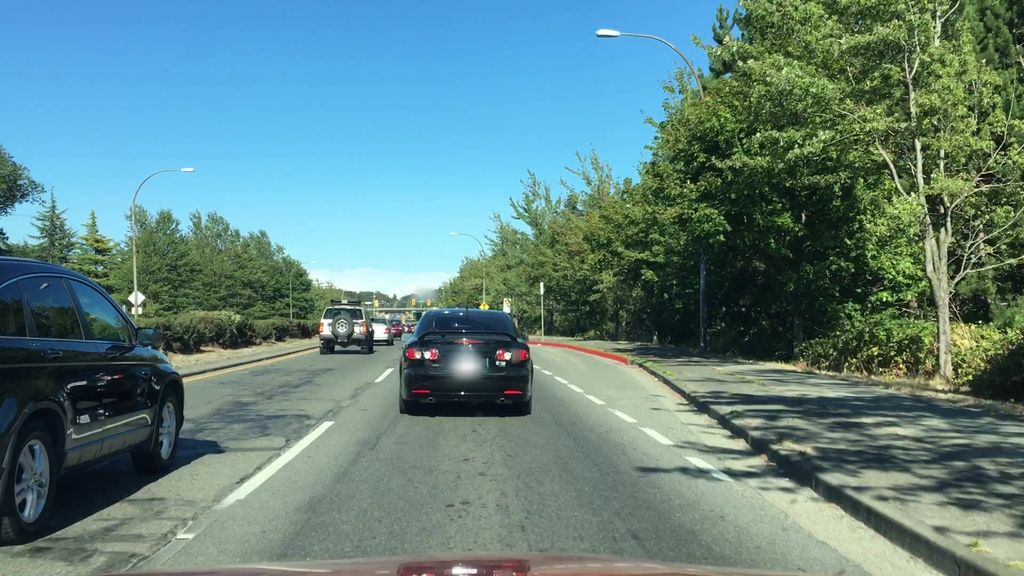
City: victoria